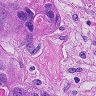
Metastatic tissue present: yes